Question: So I have a form with fields button and a table. I fill in the fields with data and press add button. Then a new row appears in my table without page reload
How to do that? Some code below. What am I doing wrong?
this's part from controller
'''
def create
@employee = Employee.new(employee_params)
@employee.save
respond_to do |format|
format.html{redirect_to root_url}
format.js
end
end
'''
partial of the table's wrapped this way
'''
<table id="empl-table">
<%= render "employees"%>
</table>
'''
---
'''
<tr>
<th>FirstName</th>
<th>LastName</th>
<th>Position</th>
<th>Salary</th>
<th>#</th>
</tr>
<% @employees.each do |employee|%>
<tr>
<td><%=employee.first_name%></td>
<td><%=employee.last_name%></td>
<td><%=employee.position%></td>
<td><%=employee.salary%></td>
<td><%= link_to 'Destroy', employee, remote: true, method: :delete%></td>
</tr>
<% end %>
'''
---
_create.js
'''
$("#new_emp").click(function(){
$("#empl-table").append("
<tr>
<td><%=employee.first_name%></td>
<td><%=employee.last_name%></td>
<td><%=employee.position%></td>
<td><%=employee.salary%></td>
<td><%= link_to 'Destroy', employee, remote: true, method: :delete%></td>
<tr>
");
});
'''
(_form.html.erb)
'''
<%= form_for :employee, remote: true, url: employees_path do |f|%>
<div class="row">
<div class="small-3 columns">
<%= f.label :first_name%>
<%= f.text_field :first_name%>
</div>
</div>
<div class="row">
<div class="small-3 columns">
<%= f.label :last_name%>
<%= f.text_field :last_name%>
</div>
</div>
<div class="row">
<div class="small-3 columns">
<%= f.label :position%>
<%= f.text_field :position%>
</div>
</div>
<div class="row">
<div class="small-3 columns">
<%= f.label :salary%>
<%= f.text_field :salary%>
</div>
</div>
<%= f.submit 'Add', id: "new_emp",class: 'button radius'%>
<% end %>
'''

I used to have this as cell content before(i mean just the string I quoted down the text) for every field(employee.name, employee.position....)but nothing happens now
>
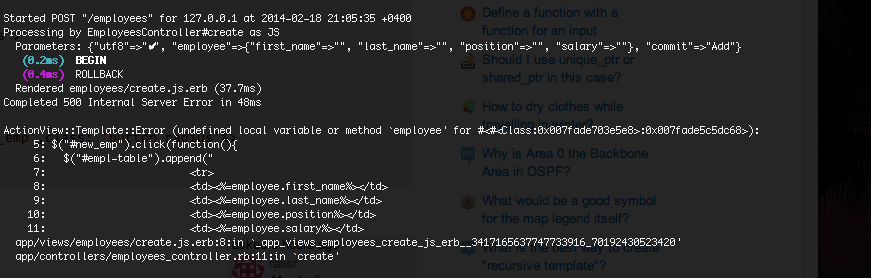
Answer: So. I solved my problem using another example app.
This video was helpful <URL>
1.I added respond for js in my controller
'''
def create
@post = Post.new(post_params)
respond_to do |format|
format.html{redirect_to root_url}
format.js
end
end
'''
my problem was - using this line in create controller
2.Then to add a row to a table I used partial _post.html.erb
'''
<tr id="tr_<%= @post.id%>">
<%= form_for post, remote: true do |f|%>
<td><%=post.title %></td>
<td><%=post.body %></td>
<td><%=post.author %></td>
<td><%= link_to "Destroy", post, method: :delete, remote:true %></td>
<% end %>
</tr>
'''
3.create.js.erb
'''
<%= @post.save%>
$("#posts").append('<%= j render(@post)%></tr>');
'''

---
I was also thinking about something like this:
'''
$.ajax({
url: '/posts/',
type: 'POST',
dataType: 'JSON',
data:{
title:$('#title_d').val(),
body:$('#body_d')val(),
author:$('#author_d').val()
}
success:function(data){
alert("dfdf");
$("#posts").append('<tr><td>data.title</td>
<td>data.body</td>
<td>data.author</td></tr>');
}
});
'''